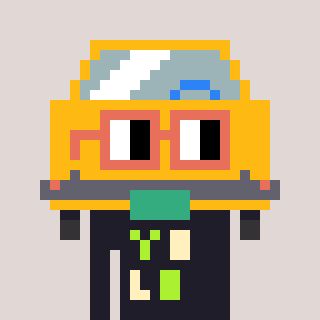
a pixel art character with square orange glasses, a taxi-shaped head and a grayscale-colored body on a warm background